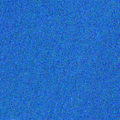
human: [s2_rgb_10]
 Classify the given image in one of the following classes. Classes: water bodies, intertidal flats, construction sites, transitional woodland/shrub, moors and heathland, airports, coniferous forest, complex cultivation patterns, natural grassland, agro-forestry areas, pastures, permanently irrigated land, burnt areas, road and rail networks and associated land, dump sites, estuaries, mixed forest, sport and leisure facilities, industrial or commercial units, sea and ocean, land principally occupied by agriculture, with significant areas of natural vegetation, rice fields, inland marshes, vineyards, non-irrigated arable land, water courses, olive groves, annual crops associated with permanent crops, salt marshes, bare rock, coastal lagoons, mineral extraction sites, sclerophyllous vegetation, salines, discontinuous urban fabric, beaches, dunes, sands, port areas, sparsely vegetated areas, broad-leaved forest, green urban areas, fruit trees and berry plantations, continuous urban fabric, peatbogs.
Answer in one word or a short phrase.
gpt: sea and ocean